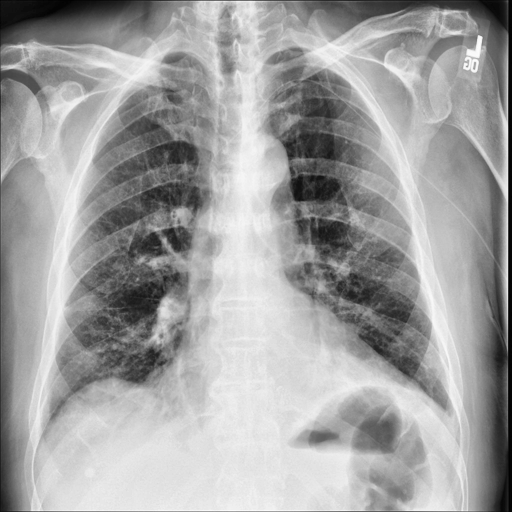
Finding: NORMAL